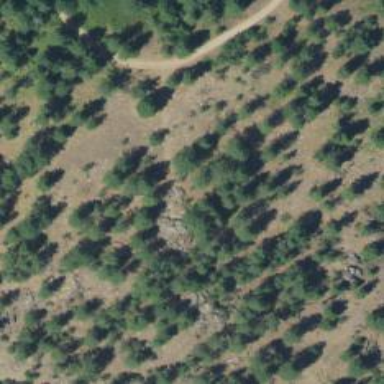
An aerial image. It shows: Path with excellent visibility for trail.